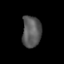
Tissue: skin
Cell type: T cells
Senescence score: 0.7095
Nuclear area (px): 581
Mean DAPI intensity: 89.632